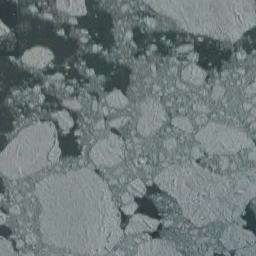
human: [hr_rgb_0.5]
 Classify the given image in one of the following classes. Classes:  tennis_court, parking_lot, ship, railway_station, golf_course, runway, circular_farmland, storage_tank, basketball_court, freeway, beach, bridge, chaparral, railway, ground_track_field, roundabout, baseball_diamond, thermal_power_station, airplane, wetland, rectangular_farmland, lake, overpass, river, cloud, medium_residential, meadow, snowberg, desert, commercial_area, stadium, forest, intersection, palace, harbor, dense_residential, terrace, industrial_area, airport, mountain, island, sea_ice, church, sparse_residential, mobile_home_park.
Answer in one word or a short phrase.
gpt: sea_ice